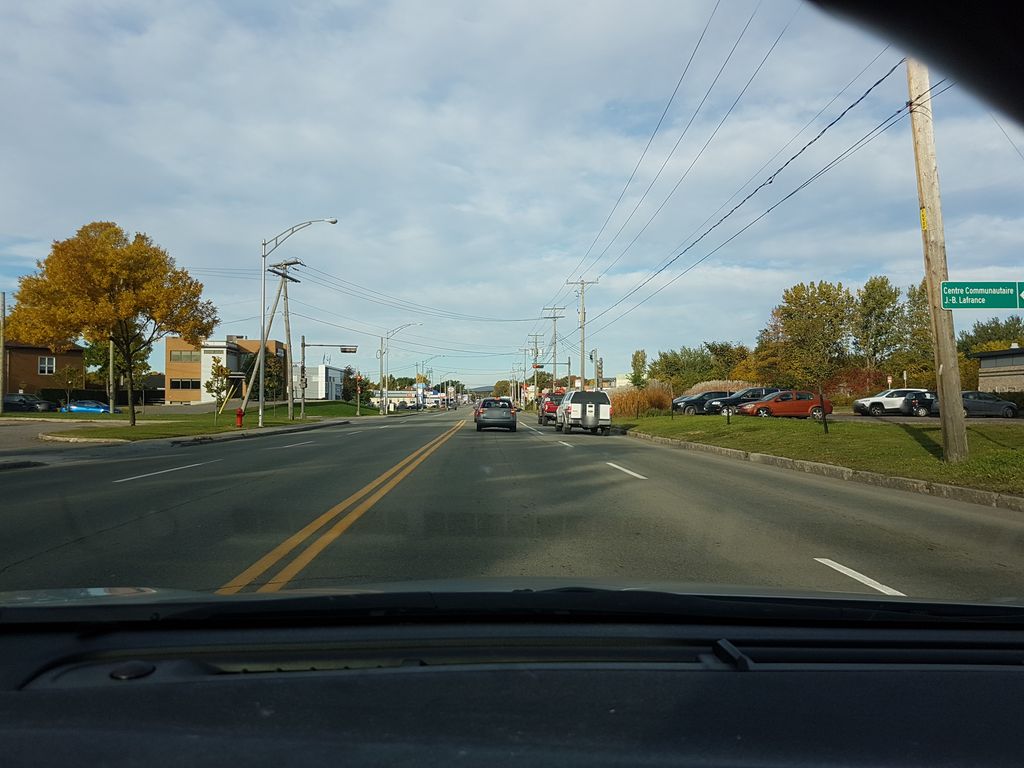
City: quebec_city